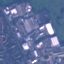
Land use / land cover class: Industrial